Current action and preconditions to check: trajectory_clear

Your task: For each precondition in the list above, predict whether it will hold at this action.

Consider the current scene as observed from the mobile robot's camera, and analyze the predicted future states of all dynamic agents (e.g., people, animals, vehicles, or any moving entities) within the NEXT SECOND.

IMPORTANT: Only answer "very likely" if you are absolutely certain—based on strong, clear evidence—that a dynamic agent will violate the precondition in the predicted future state. Do NOT answer "very likely" for unlikely, ambiguous, or low-probability risks.

Ask yourself for each precondition: Is there a high probability, with clear and convincing evidence, that the predicted future states of any dynamic agent will interfere with the predicted future state of the currently executing action within the NEXT SECOND, causing that precondition to fail?

Assess the risk level based on these predictions. Use "likely" or "very likely" if motions create a clear risk of interference.

Use "neutral" or "improbable" if agents are nearby but their predicted paths are clearly diverging or non-conflicting.

Failure Risk Categories: "very improbable", "improbable", "neutral", "likely", "very likely"

Answer Format: Output ONLY the probability_of_failure value from these categories: "very improbable", "improbable", "neutral", "likely", "very likely"

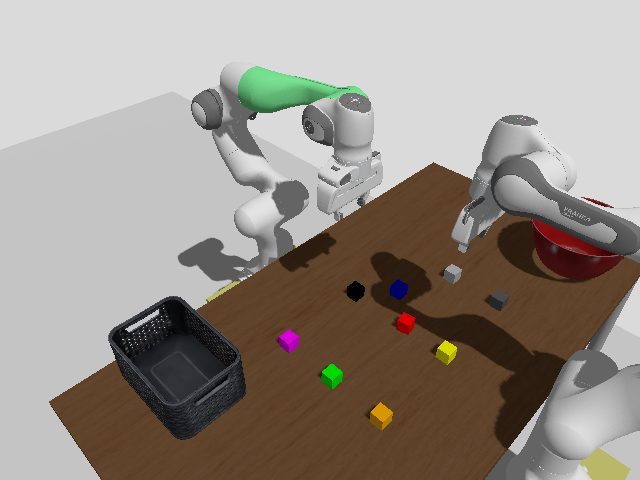

Answer: very improbable